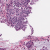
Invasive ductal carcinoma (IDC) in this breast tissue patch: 1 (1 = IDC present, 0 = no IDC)